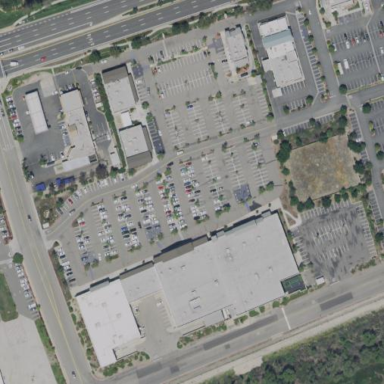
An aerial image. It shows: Retail area.